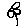
Label: flower